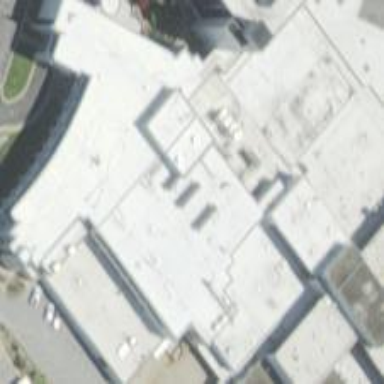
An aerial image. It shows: Hospital building.